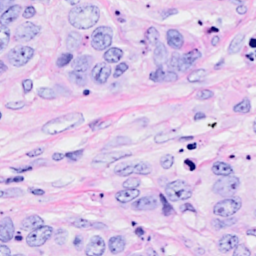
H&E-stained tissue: Breast